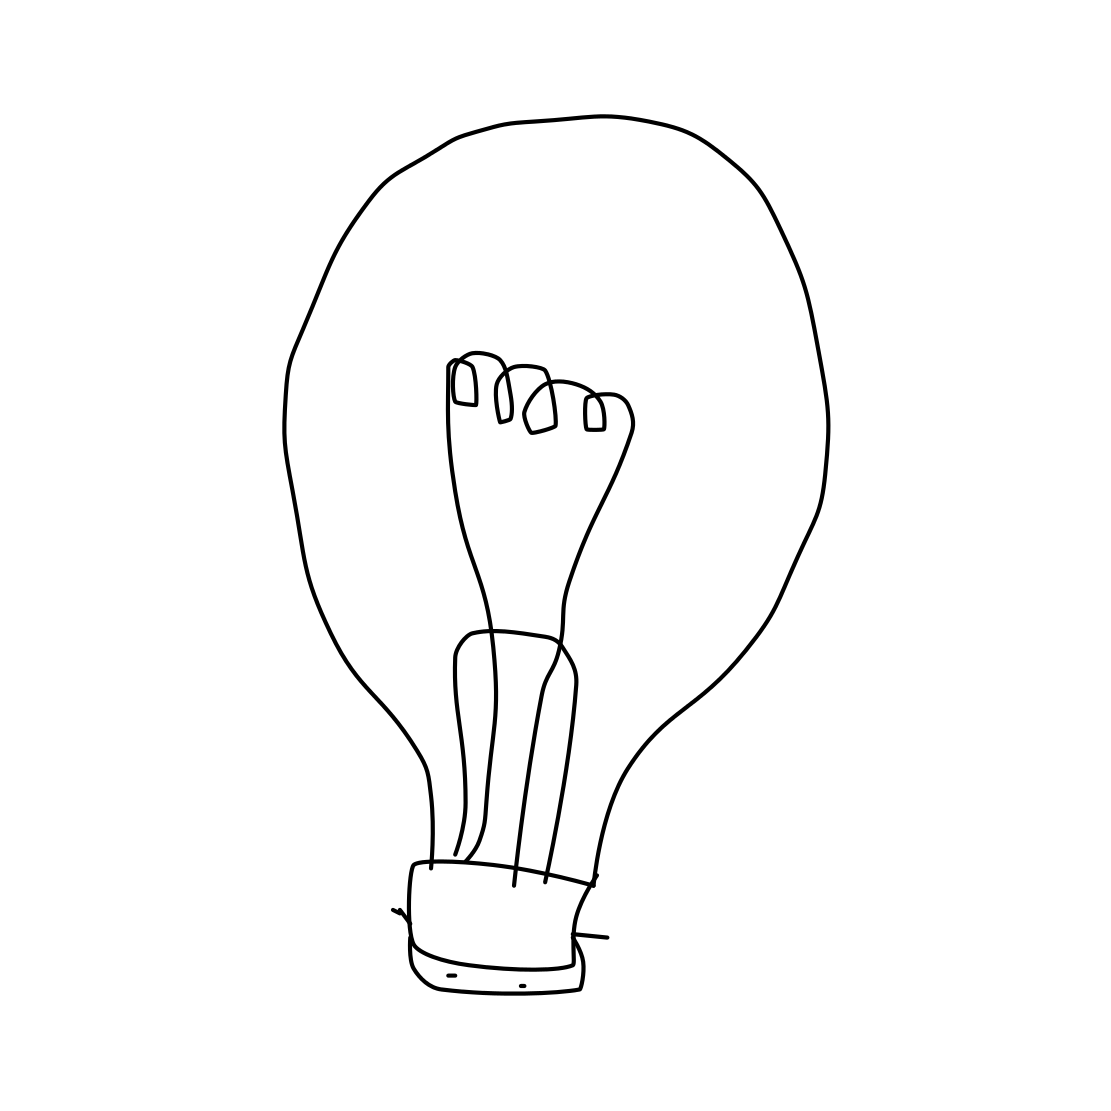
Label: lightbulb